Field crop: maize
Growth stage: 1
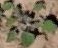
Species: chenopodium